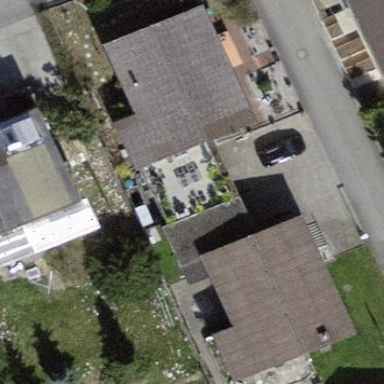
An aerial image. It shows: Building with tiled roof.